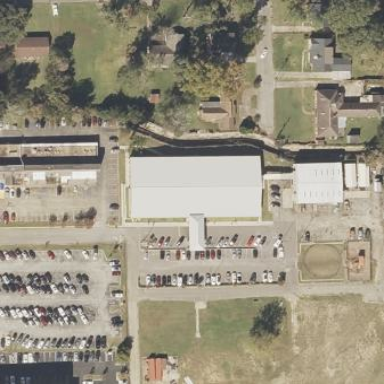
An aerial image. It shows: Parking area.